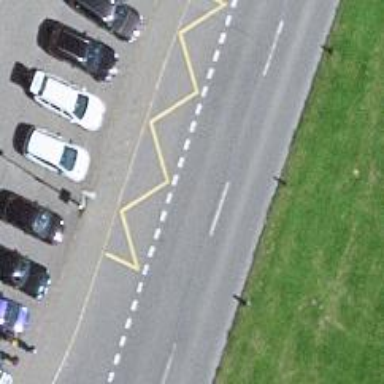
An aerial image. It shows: Bus stop with designated public transport stop position.